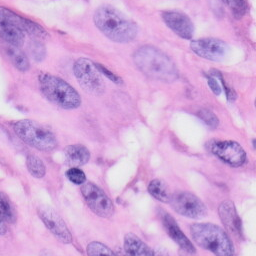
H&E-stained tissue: Skin